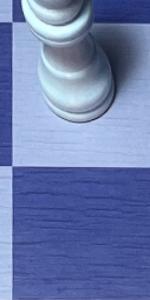
Label: Empty